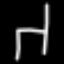
Label: chair